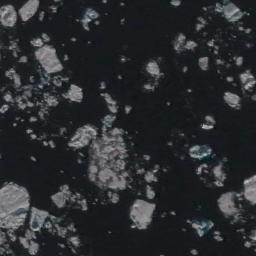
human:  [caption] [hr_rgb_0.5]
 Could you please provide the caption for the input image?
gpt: A lot of small pieces of sea ice float in the deep blue sea .

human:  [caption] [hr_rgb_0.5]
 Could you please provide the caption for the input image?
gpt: Many ice cubes of various sizes are scattered floating on the blue sea .

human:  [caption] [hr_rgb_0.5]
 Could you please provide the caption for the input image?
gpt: There are many ice on the black sea .

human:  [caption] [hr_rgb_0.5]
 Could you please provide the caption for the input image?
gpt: The sea is surrounded by sea ice .

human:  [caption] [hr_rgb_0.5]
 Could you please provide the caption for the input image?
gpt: There are many pieces of sea ice .